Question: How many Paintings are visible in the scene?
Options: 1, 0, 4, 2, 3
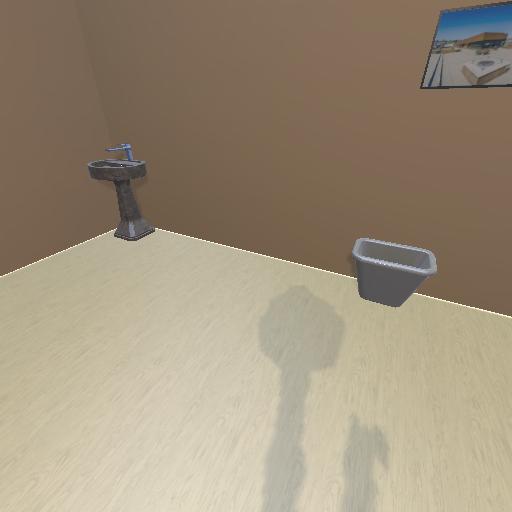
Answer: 1